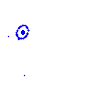
Particle: pion